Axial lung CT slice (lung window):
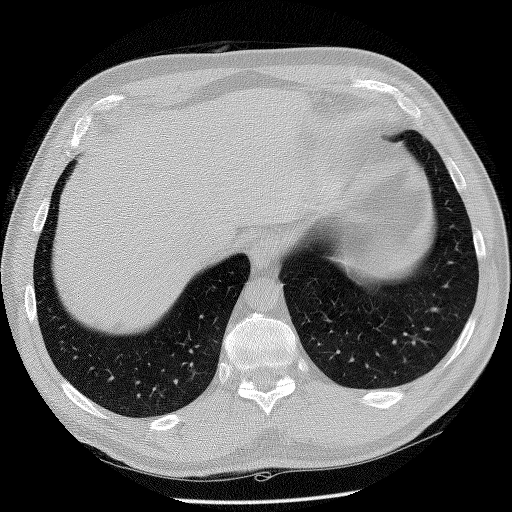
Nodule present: no